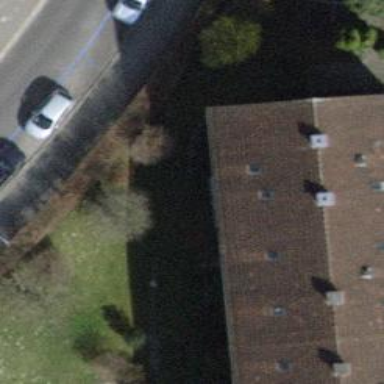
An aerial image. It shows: Building with apartments and flat roof.